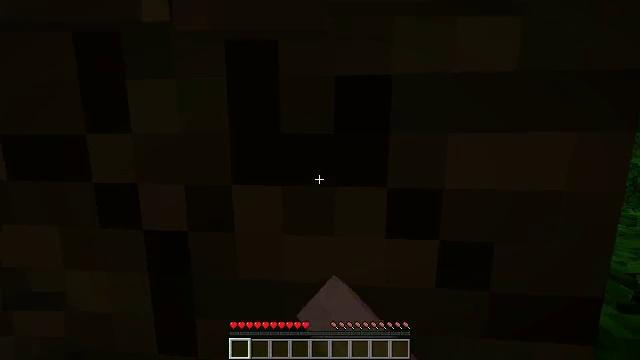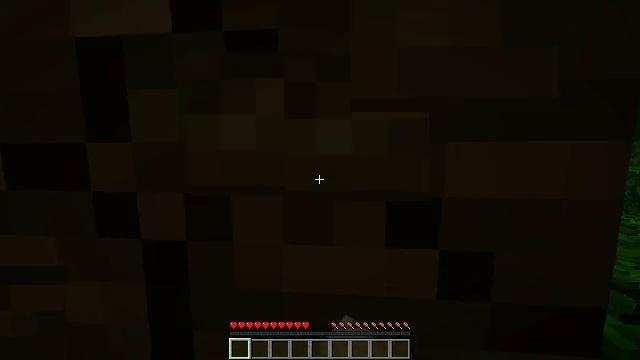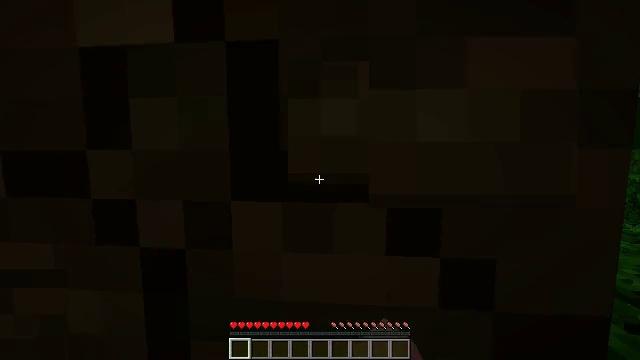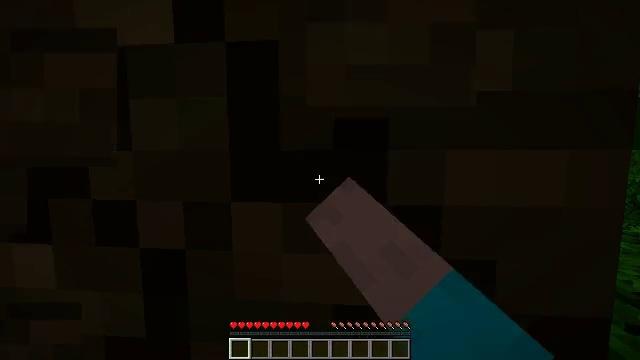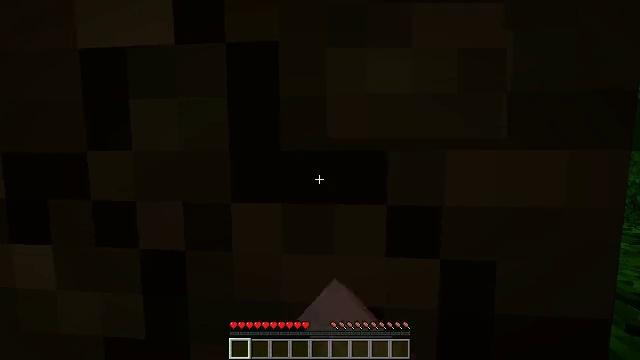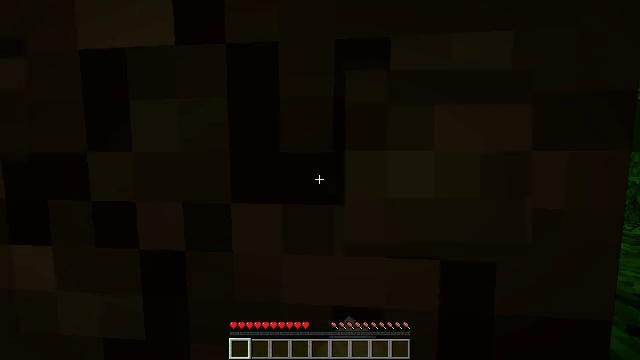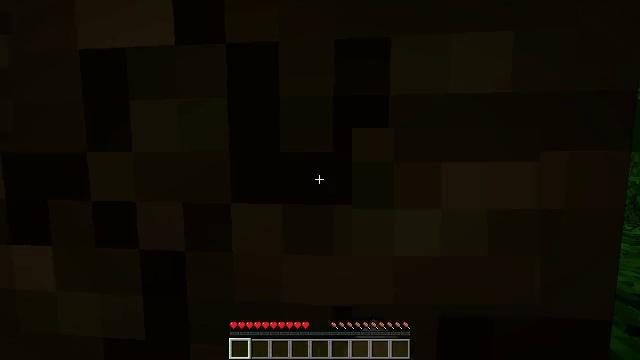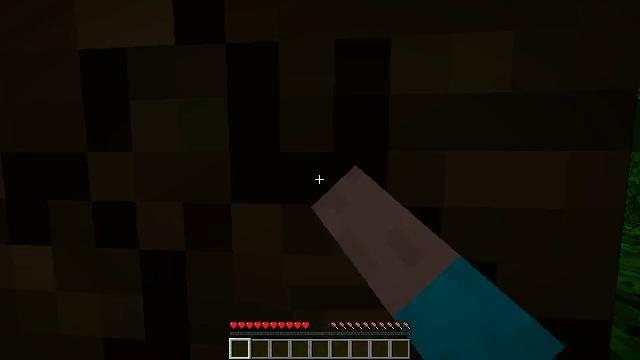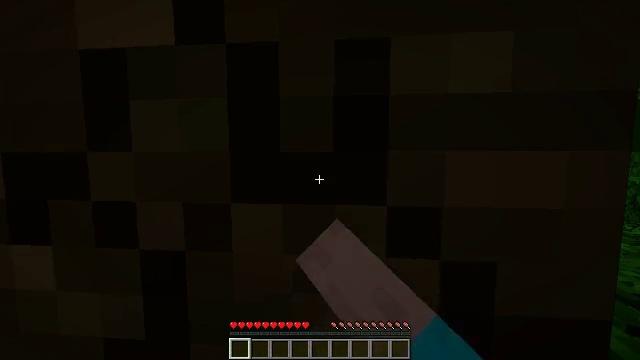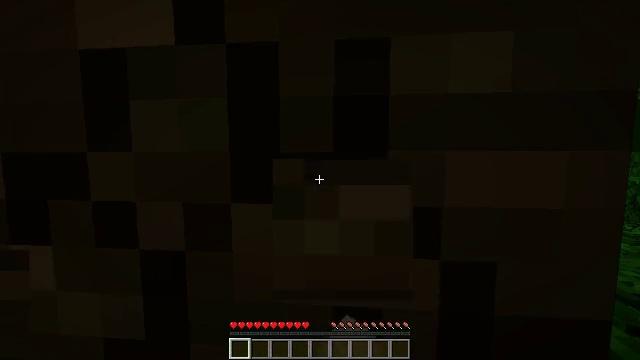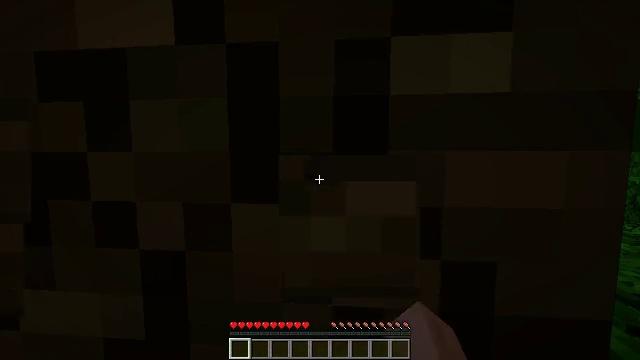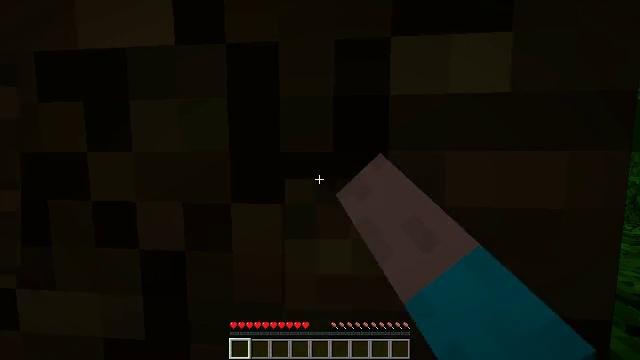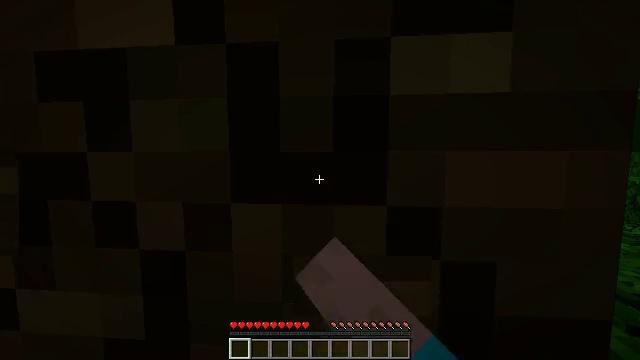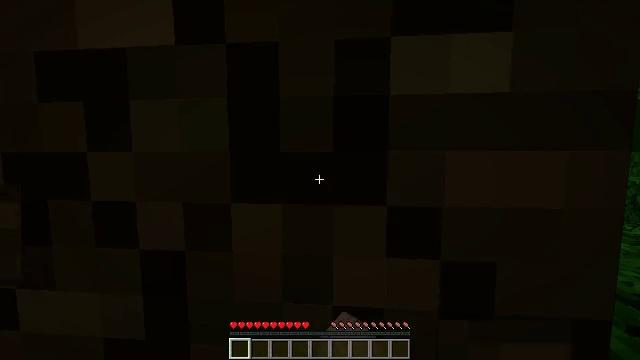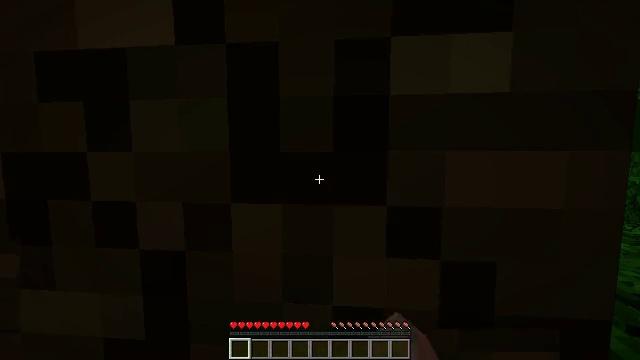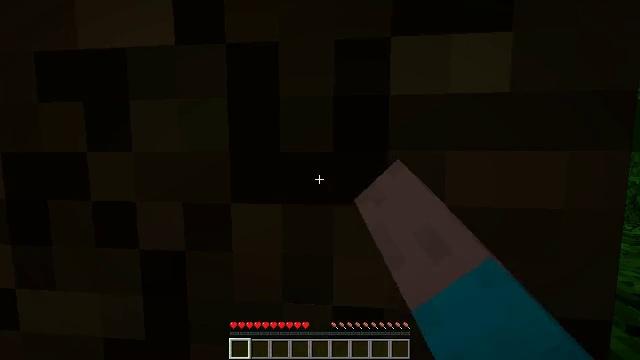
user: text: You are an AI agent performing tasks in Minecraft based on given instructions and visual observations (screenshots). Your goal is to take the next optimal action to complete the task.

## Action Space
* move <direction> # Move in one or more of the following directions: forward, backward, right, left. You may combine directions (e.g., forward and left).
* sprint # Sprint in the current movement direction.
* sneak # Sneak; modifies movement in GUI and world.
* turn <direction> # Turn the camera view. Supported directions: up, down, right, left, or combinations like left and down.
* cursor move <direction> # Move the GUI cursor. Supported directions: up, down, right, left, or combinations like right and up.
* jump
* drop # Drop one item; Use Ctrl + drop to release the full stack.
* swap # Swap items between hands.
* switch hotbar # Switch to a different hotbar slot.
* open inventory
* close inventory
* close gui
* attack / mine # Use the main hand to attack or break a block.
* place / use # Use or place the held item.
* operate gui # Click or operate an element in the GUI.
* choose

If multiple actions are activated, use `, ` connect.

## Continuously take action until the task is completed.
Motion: motion action
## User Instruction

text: Harvest the jungle log from the tree trunk.
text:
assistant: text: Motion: turn up, attack / mine
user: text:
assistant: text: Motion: turn up, attack / mine
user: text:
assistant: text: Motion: attack / mine
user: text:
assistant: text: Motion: attack / mine
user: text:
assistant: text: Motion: attack / mine
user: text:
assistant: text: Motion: attack / mine
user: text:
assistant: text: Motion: attack / mine
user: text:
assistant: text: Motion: attack / mine
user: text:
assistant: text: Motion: attack / mine
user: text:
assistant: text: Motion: attack / mine
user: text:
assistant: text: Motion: attack / mine
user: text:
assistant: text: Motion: attack / mine
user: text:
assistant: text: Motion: attack / mine
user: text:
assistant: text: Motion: attack / mine
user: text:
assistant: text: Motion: attack / mine
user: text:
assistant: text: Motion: attack / mine
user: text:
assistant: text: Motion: attack / mine
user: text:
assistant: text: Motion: attack / mine
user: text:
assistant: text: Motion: attack / mine
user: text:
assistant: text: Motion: attack / mine
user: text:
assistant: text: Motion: attack / mine
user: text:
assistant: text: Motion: attack / mine
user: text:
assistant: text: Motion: attack / mine
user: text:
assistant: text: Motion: attack / mine
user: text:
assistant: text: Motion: attack / mine
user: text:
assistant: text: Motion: attack / mine
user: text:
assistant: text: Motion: attack / mine